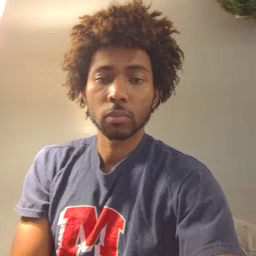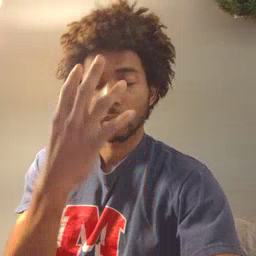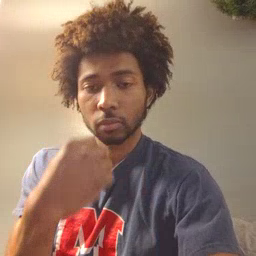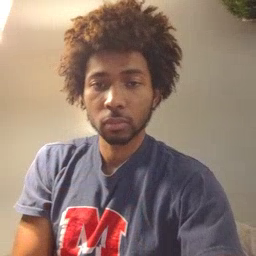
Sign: sleep